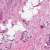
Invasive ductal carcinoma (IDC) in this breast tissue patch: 1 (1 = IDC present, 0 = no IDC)